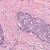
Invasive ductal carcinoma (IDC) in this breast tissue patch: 0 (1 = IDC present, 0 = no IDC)